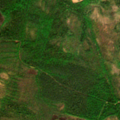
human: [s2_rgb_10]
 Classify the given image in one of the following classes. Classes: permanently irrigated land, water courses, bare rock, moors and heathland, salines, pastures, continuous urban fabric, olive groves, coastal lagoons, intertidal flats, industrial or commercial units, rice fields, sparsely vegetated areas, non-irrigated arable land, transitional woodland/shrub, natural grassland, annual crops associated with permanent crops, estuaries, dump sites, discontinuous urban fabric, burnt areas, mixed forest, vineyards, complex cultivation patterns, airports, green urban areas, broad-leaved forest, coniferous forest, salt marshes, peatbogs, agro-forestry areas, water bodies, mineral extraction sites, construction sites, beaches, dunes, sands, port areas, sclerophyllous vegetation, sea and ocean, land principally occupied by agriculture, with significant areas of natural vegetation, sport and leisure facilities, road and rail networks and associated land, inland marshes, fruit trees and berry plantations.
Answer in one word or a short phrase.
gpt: coniferous forest, transitional woodland/shrub